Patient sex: F
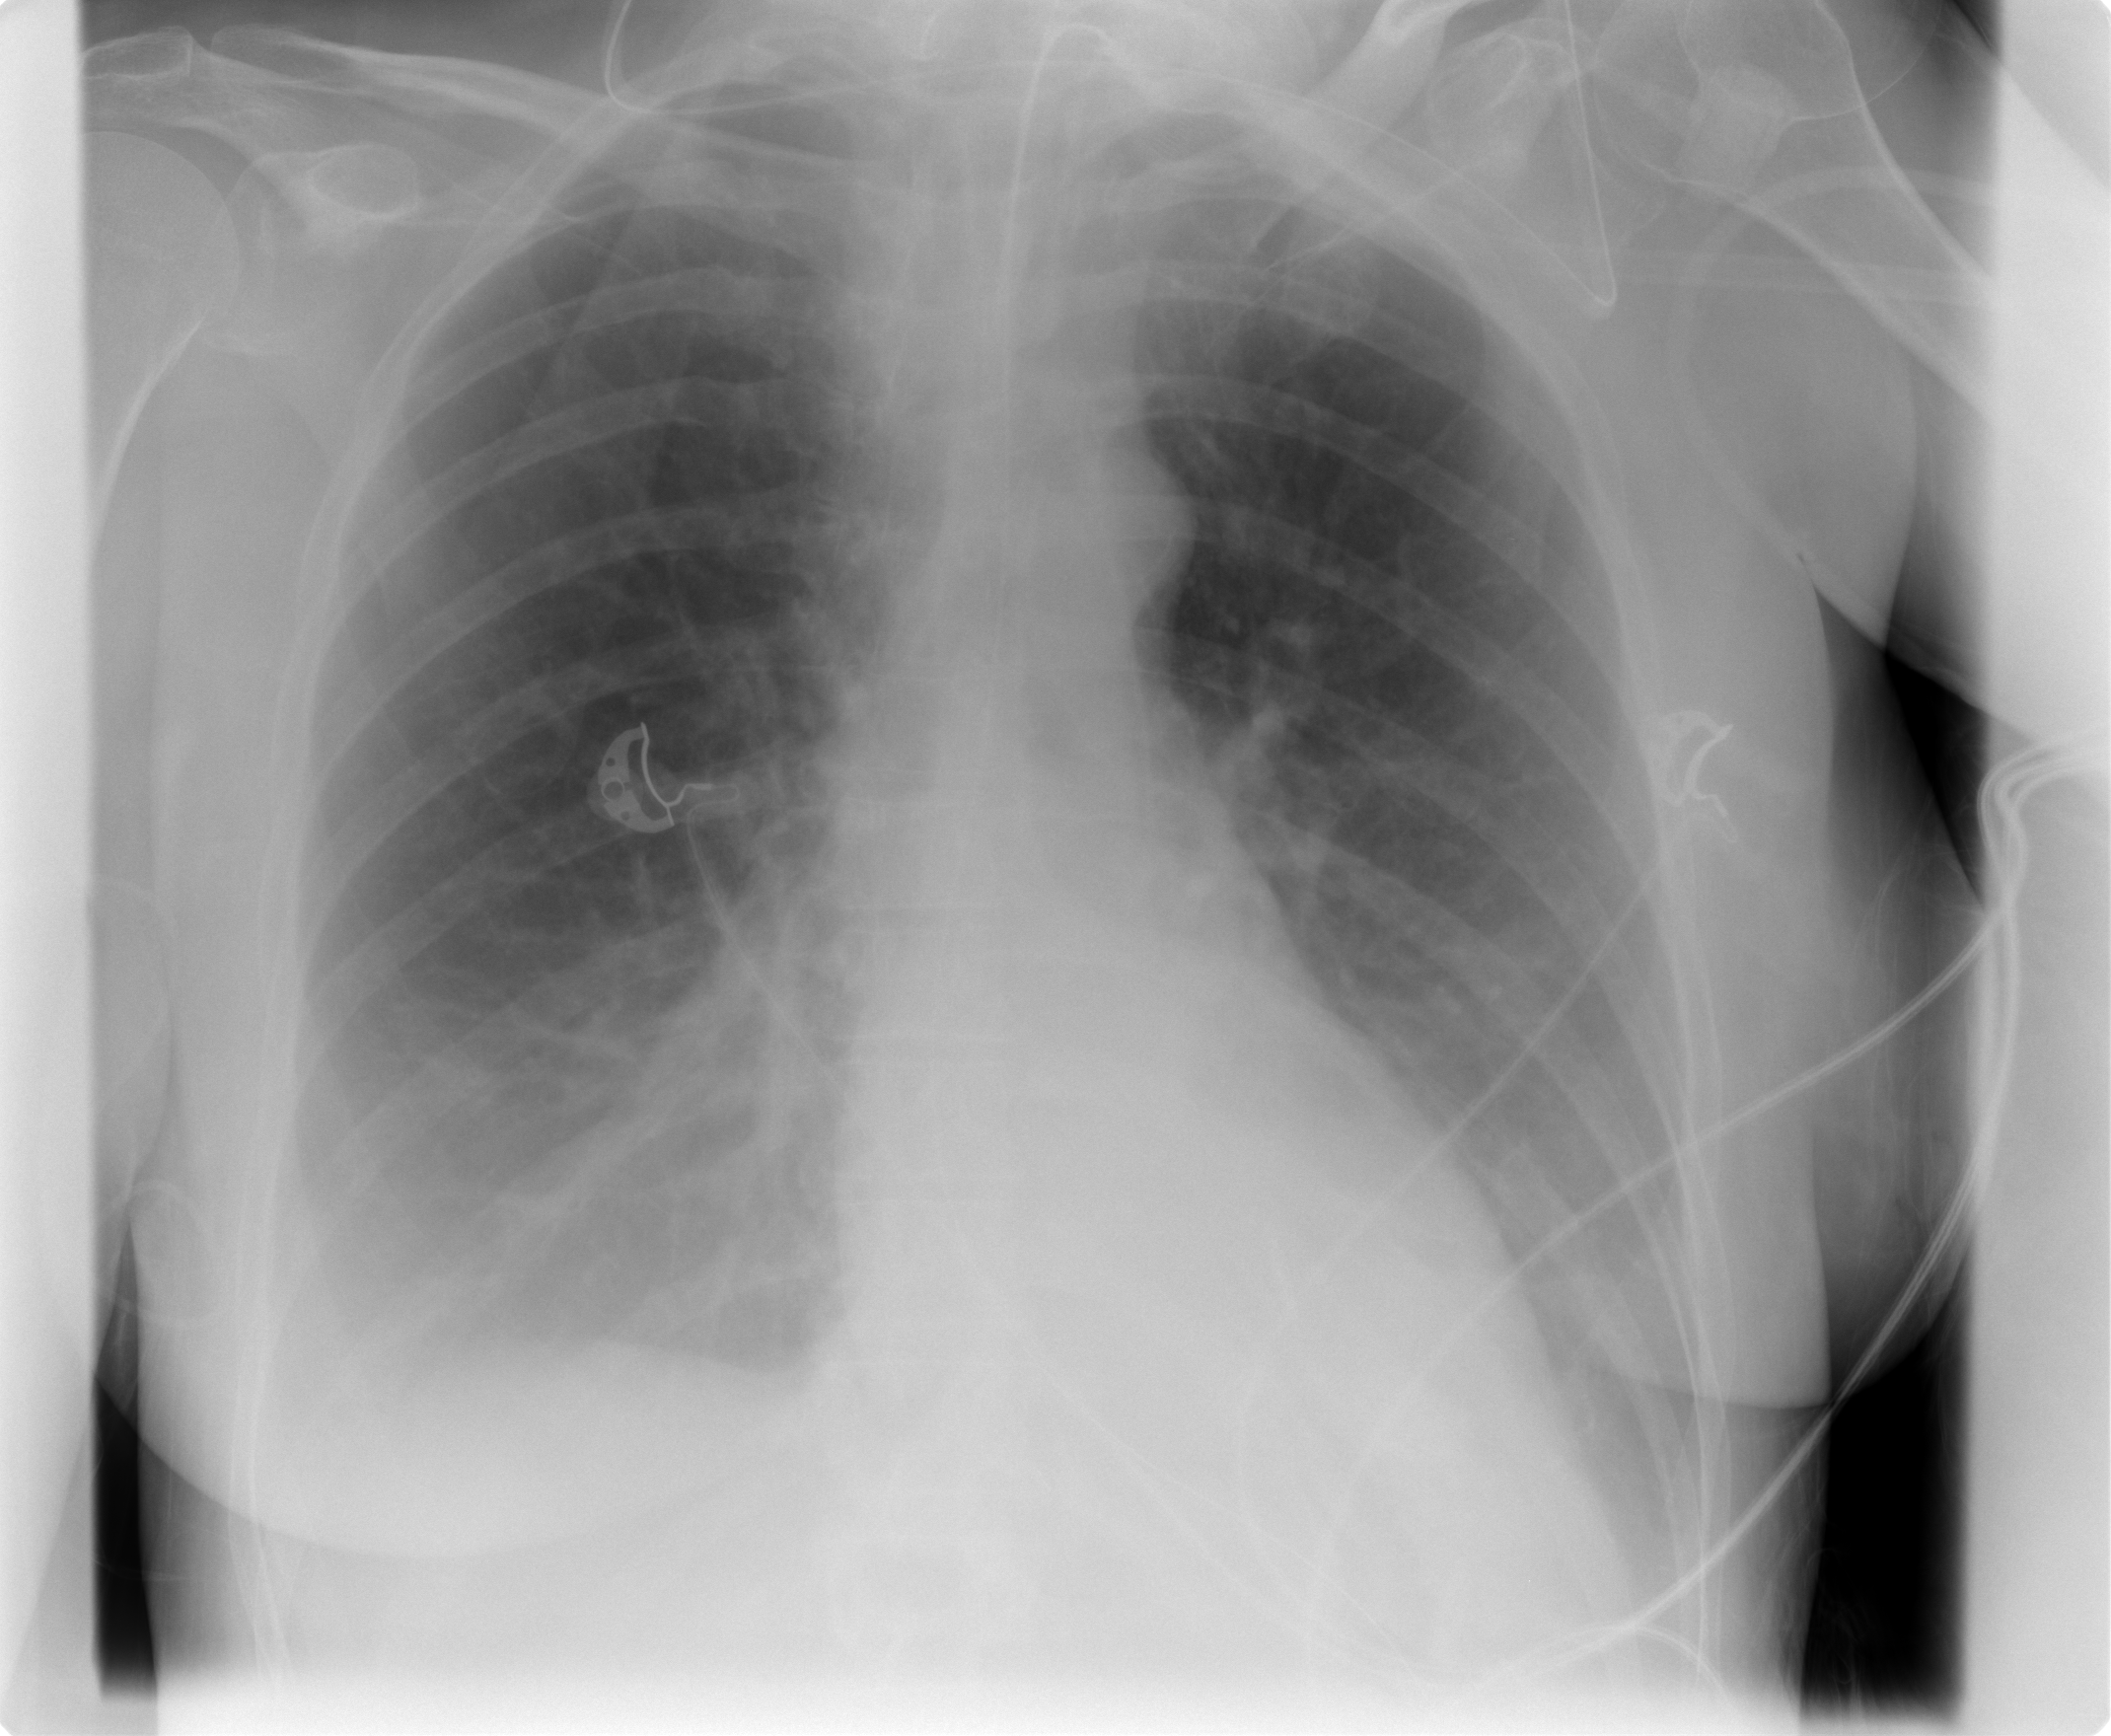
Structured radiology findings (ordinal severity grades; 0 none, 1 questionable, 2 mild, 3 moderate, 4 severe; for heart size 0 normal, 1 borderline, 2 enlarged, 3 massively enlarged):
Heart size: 0
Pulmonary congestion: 0
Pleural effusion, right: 1
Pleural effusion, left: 2
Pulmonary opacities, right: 0
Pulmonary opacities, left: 0
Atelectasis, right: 2
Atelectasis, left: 2